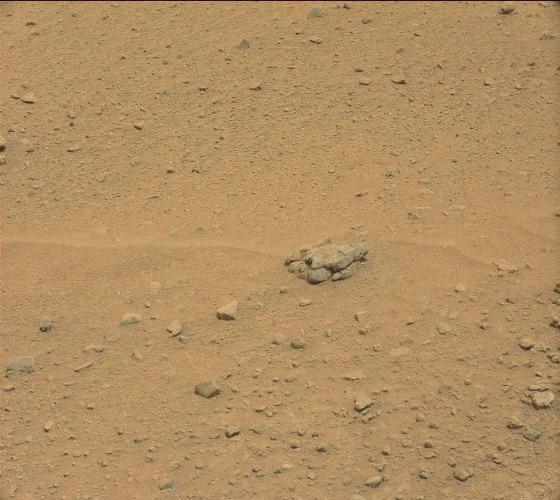
Terrain classes present: Bedrock, Gravel / Sand / Soil, Rock